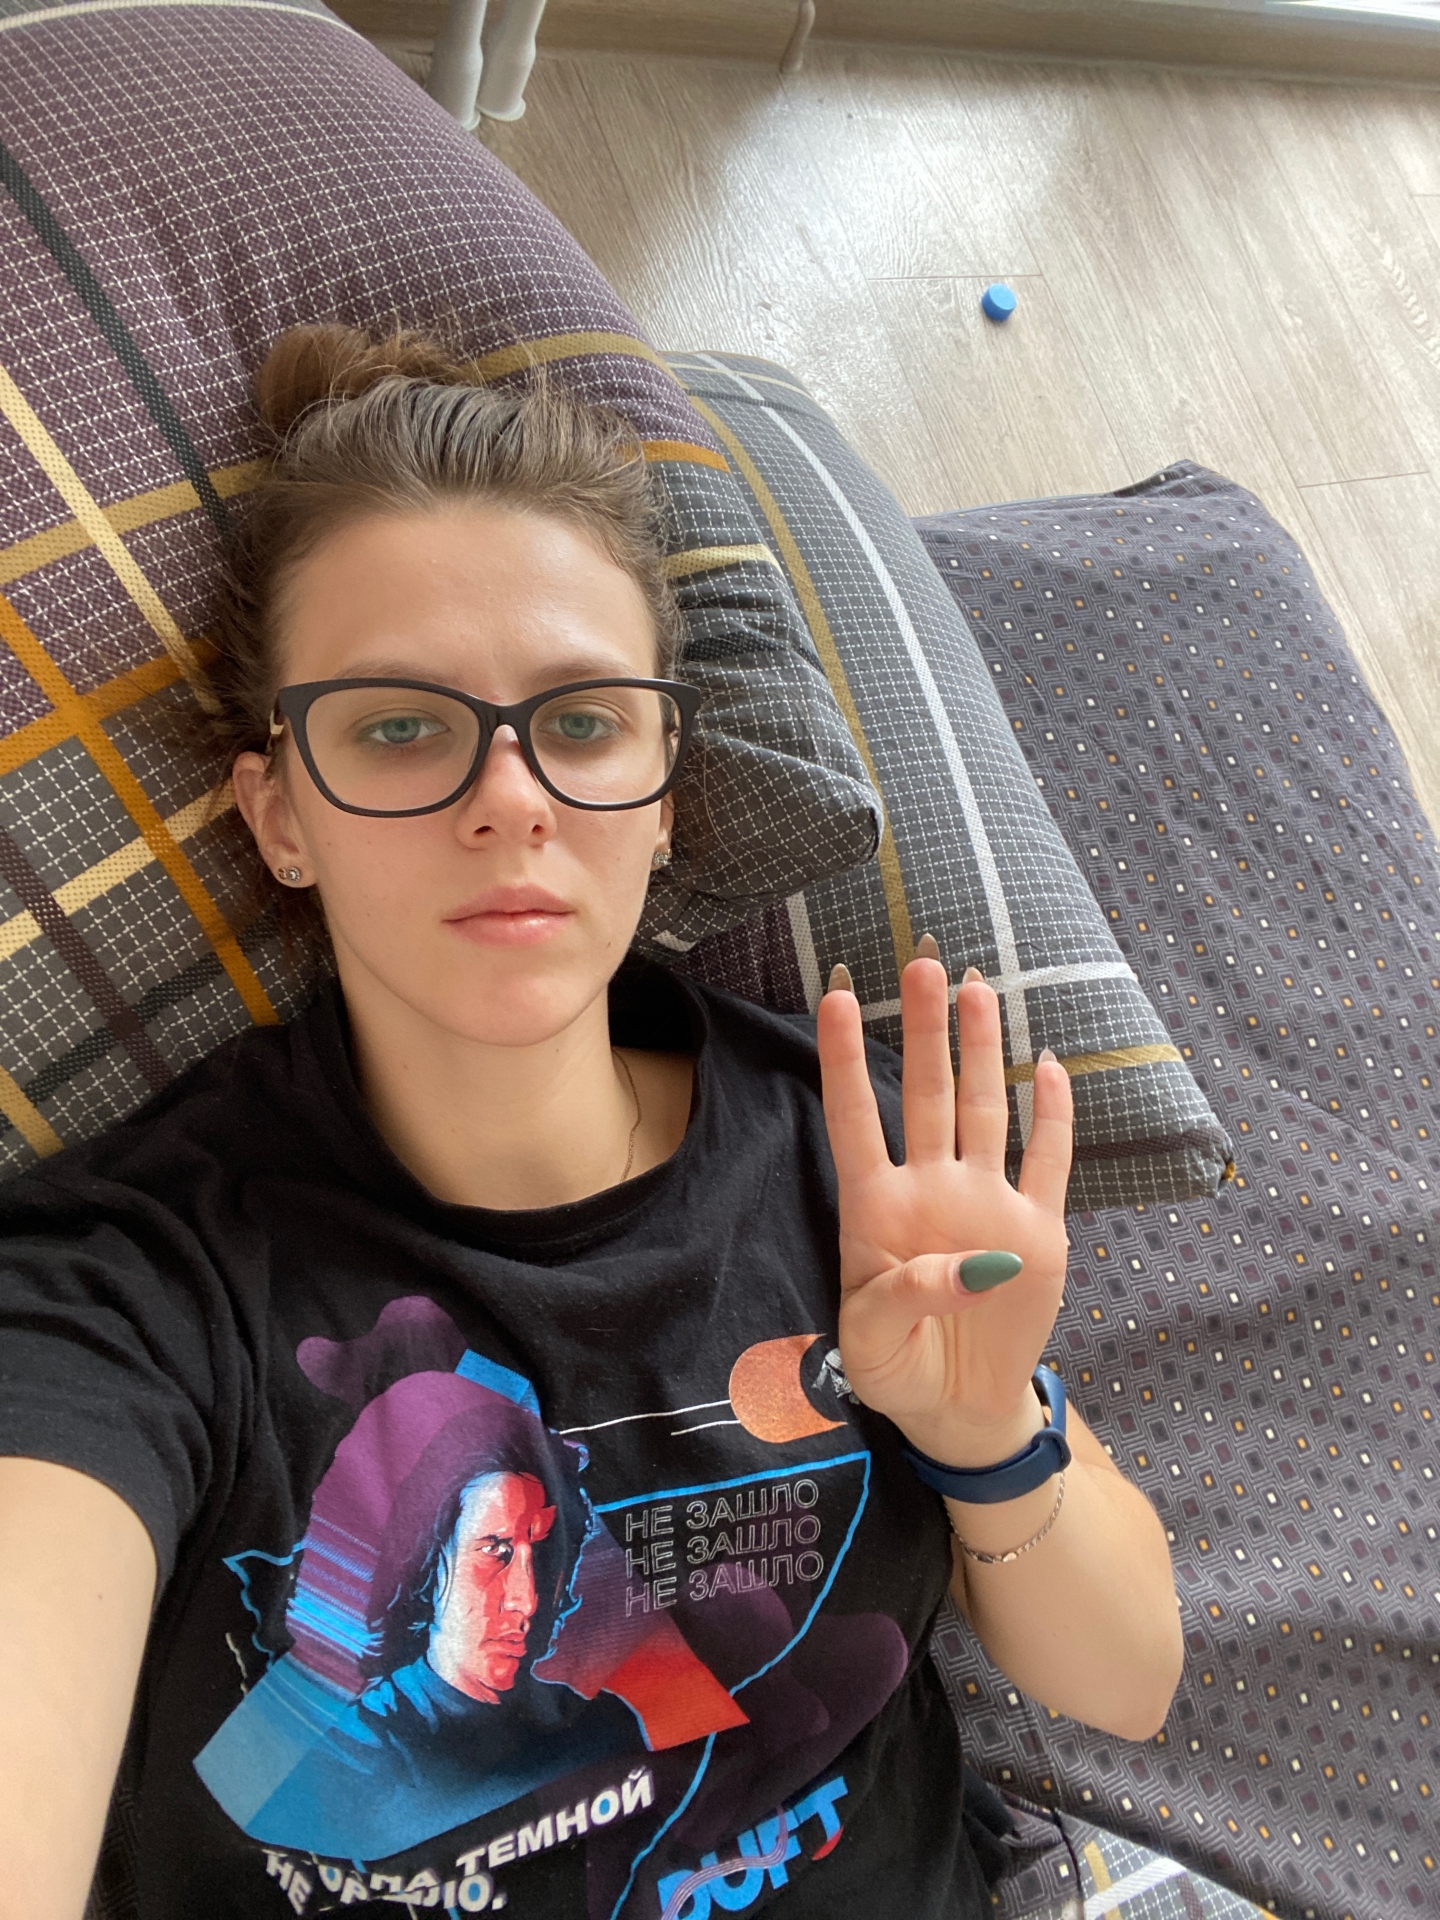
Label: clear